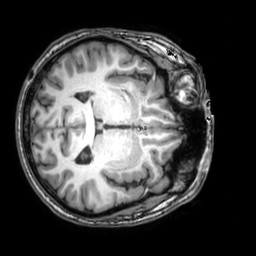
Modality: T1w
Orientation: axial
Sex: male
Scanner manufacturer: philips
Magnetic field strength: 3 T
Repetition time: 0.008214 s
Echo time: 0.00376 s